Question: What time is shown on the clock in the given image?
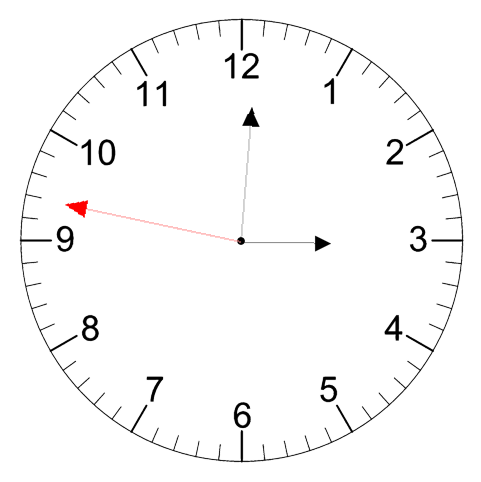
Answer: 03:00:47